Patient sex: M
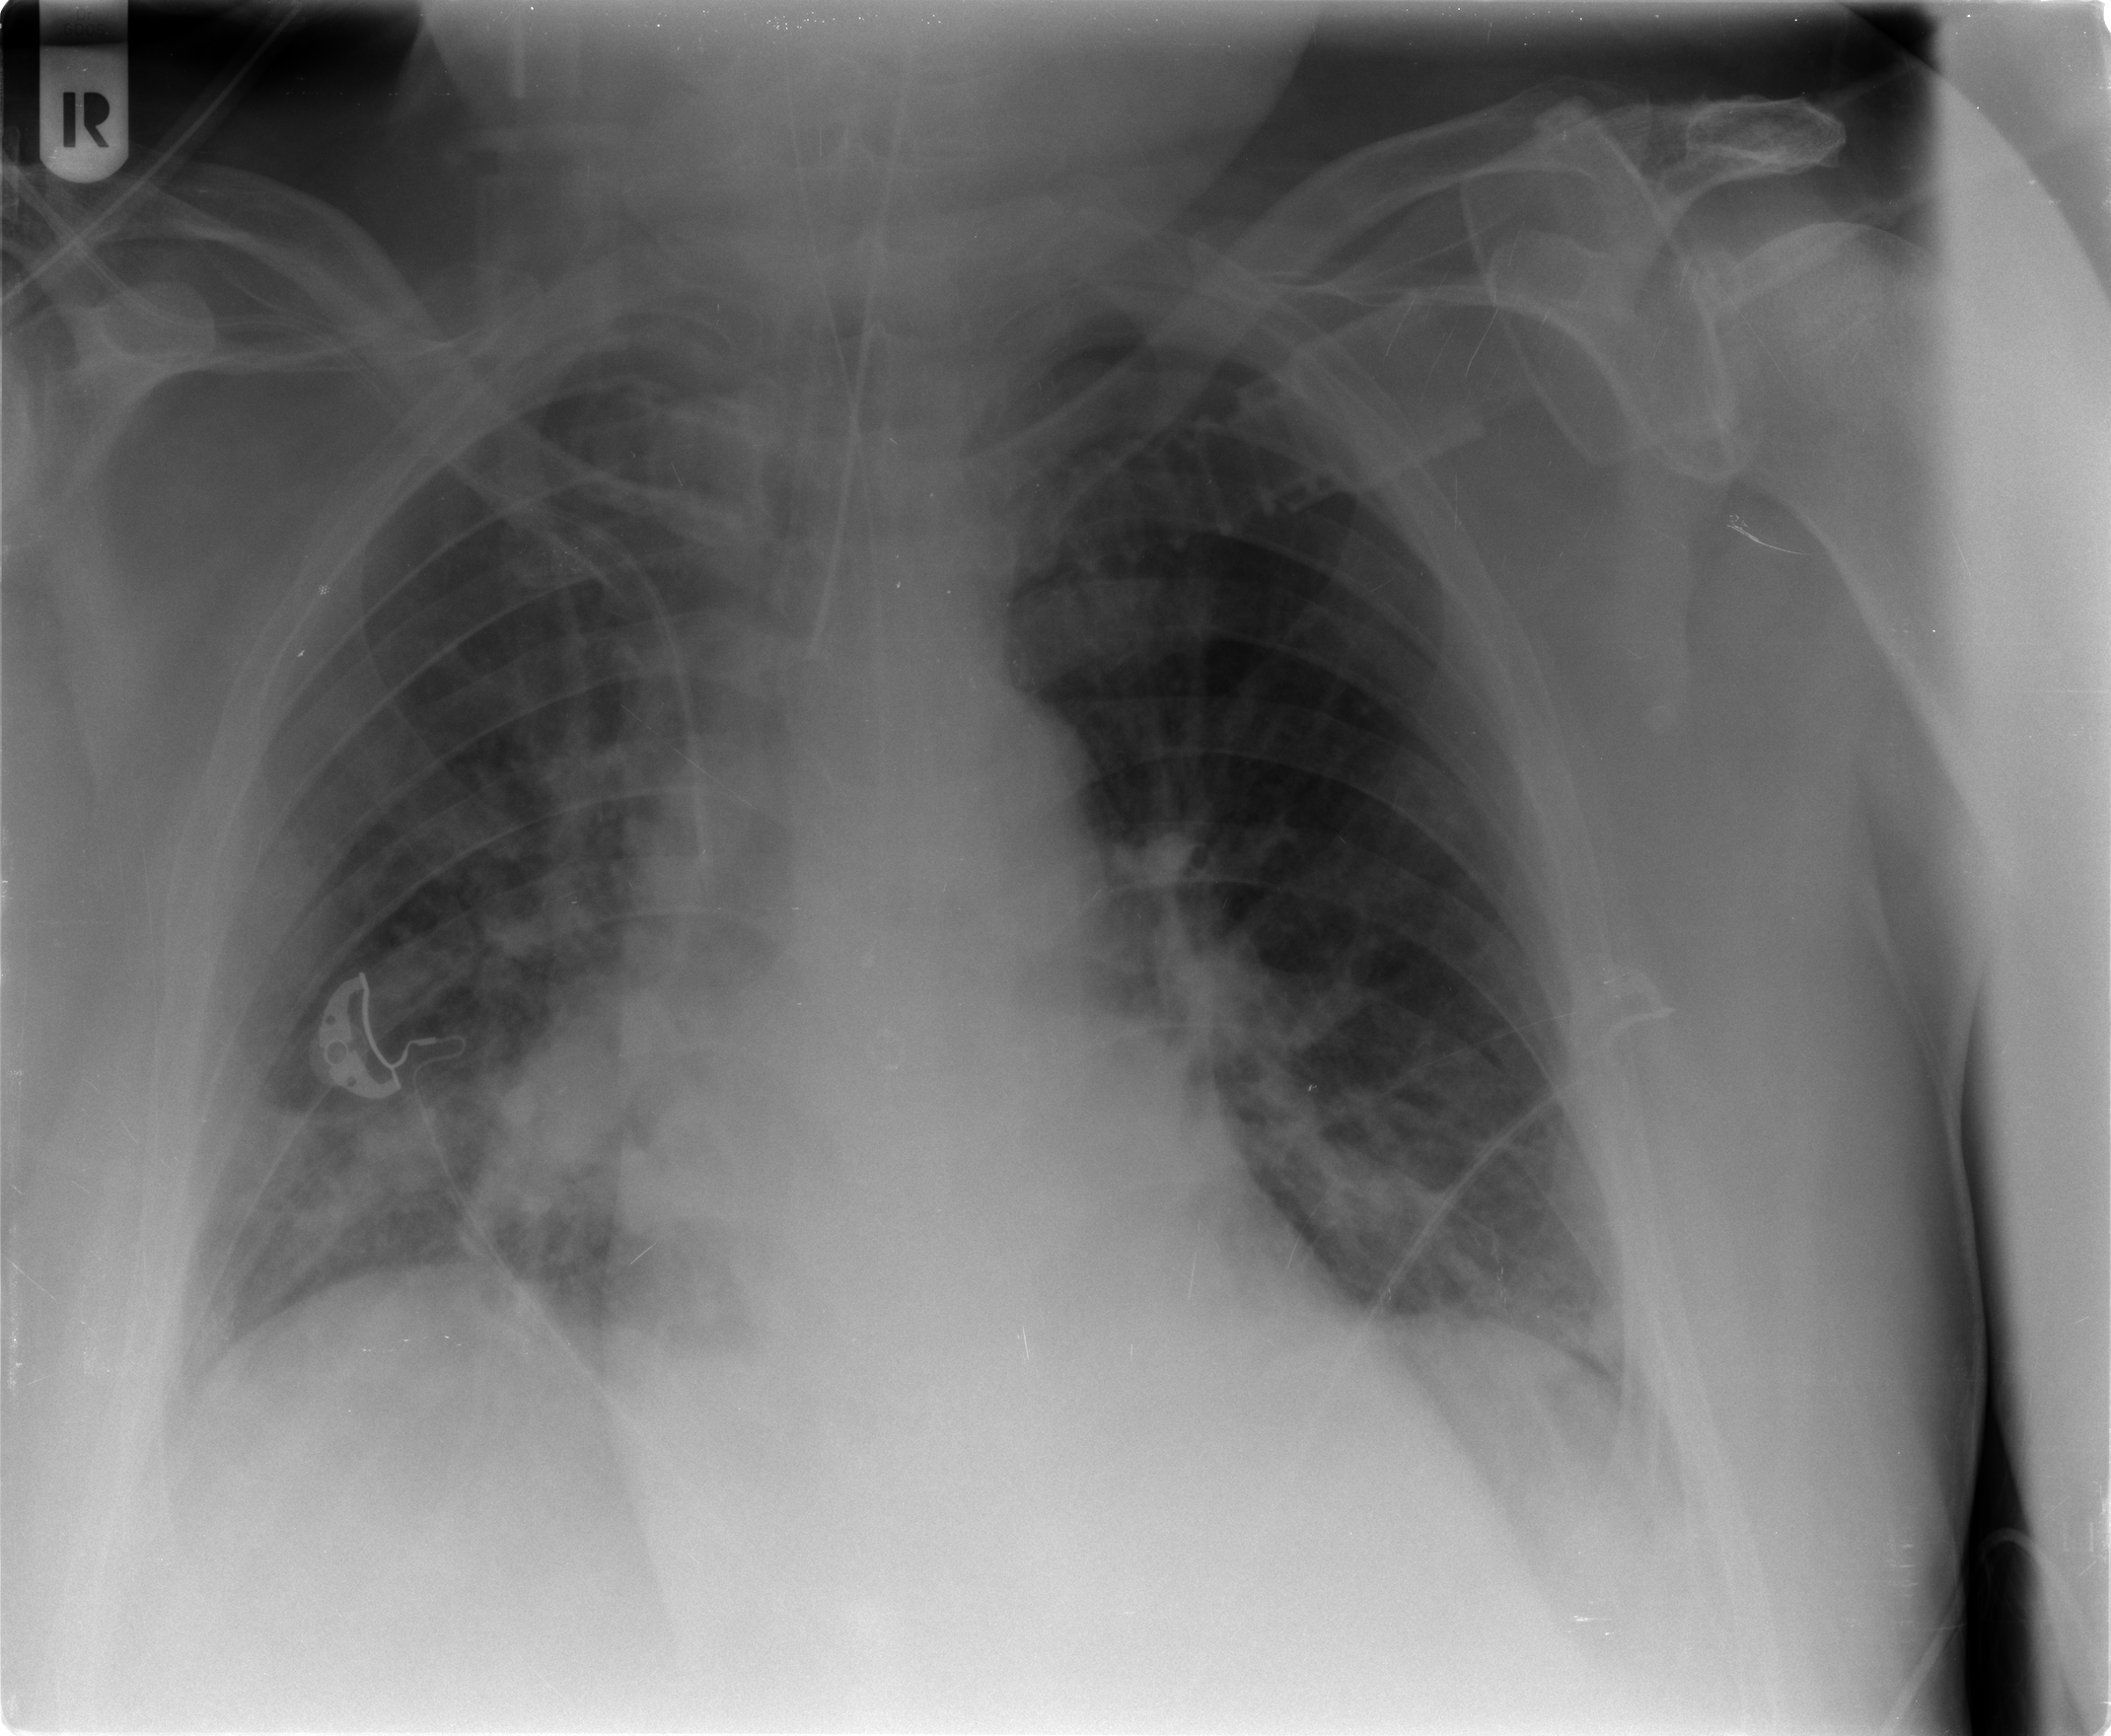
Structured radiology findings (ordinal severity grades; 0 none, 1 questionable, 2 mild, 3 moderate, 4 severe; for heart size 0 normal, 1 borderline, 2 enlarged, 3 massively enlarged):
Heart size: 0
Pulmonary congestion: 2
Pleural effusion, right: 0
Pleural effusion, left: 0
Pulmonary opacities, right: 2
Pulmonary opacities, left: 2
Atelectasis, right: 2
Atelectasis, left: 2